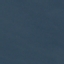
Label: SeaLake